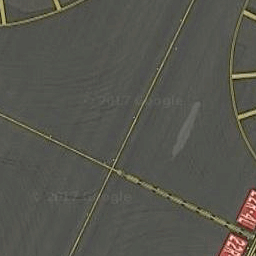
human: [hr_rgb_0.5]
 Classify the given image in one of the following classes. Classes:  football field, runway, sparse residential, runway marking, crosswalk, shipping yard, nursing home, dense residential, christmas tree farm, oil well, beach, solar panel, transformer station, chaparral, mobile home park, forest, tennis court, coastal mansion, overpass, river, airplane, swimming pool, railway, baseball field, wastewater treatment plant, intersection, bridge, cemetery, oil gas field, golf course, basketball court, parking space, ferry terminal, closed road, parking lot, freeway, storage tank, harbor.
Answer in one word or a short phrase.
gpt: runway marking